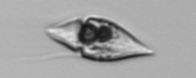
Label: Amphidinium